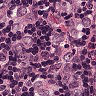
Metastatic tissue present: yes